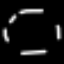
Label: octagon